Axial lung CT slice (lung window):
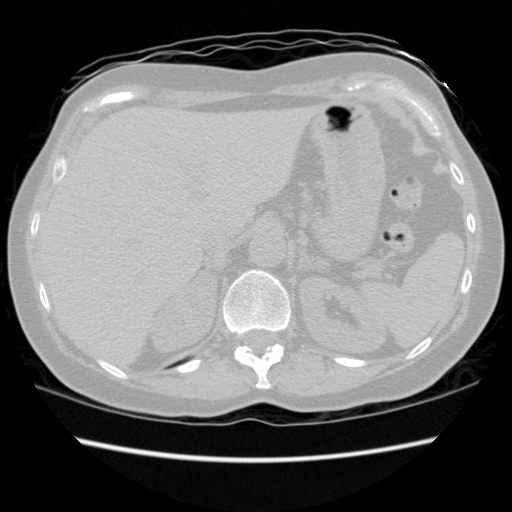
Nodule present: no